Aerial crown-view tile of a tropical tree (Barro Colorado Island, Panama), acquired 20241216:
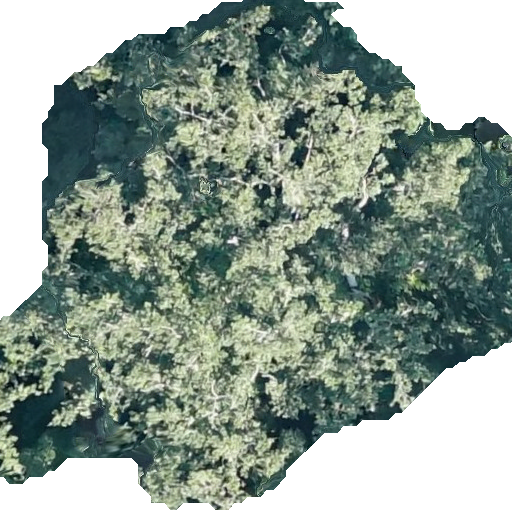
Species: Brosimum alicastrum
GBIF accepted scientific name: Brosimum alicastrum
Crown area: 293.469 m²